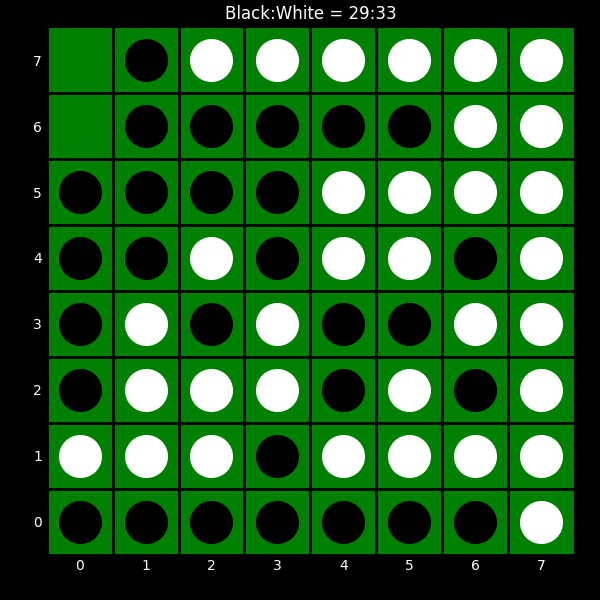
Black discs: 29
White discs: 33